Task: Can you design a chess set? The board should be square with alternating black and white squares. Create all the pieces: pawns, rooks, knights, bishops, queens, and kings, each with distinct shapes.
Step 1006:
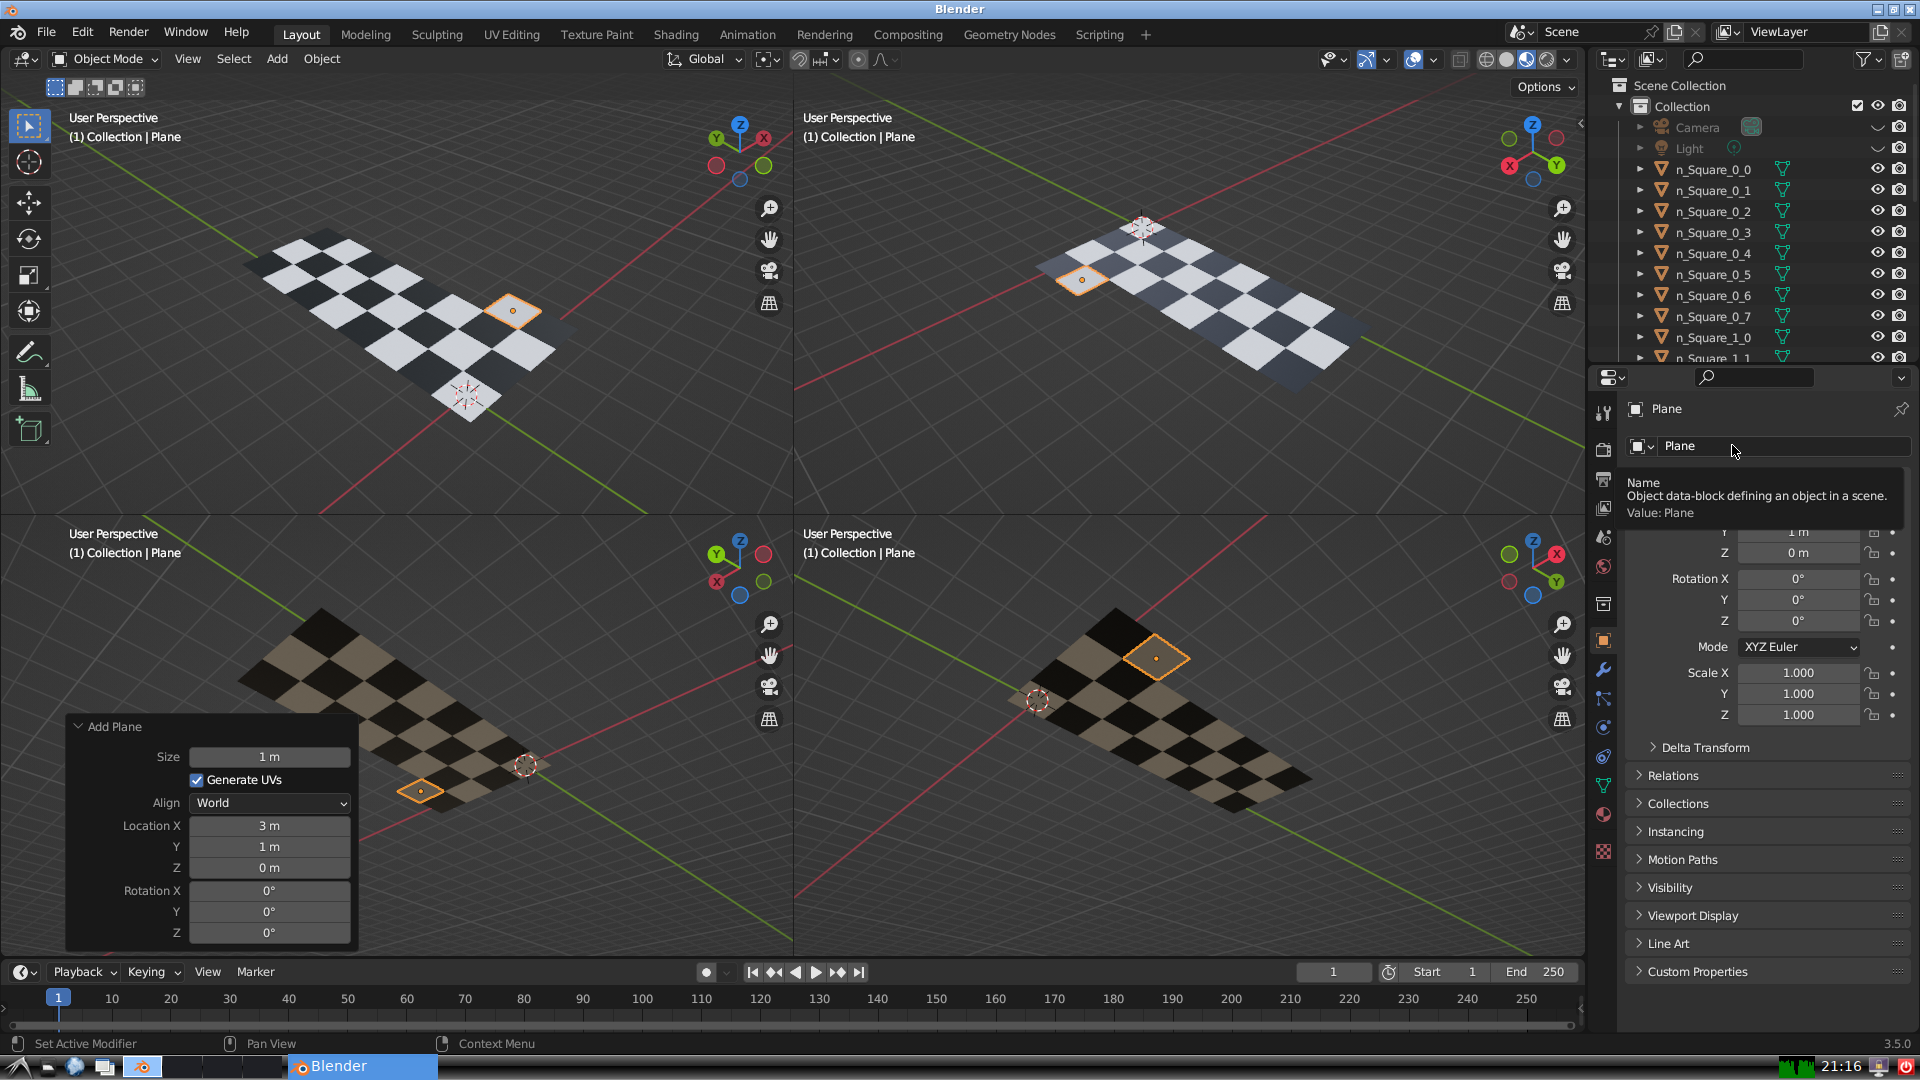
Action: click: no